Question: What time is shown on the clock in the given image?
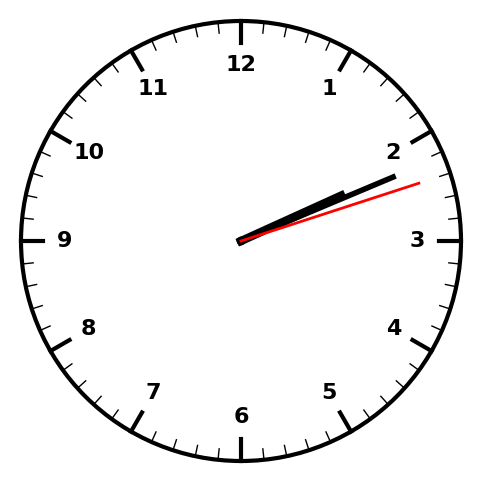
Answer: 02:11:12